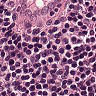
Metastatic tissue present: no